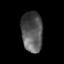
Tissue: skin
Cell type: Epithelial cells
Senescence score: 0.2739
Nuclear area (px): 848
Mean DAPI intensity: 84.567